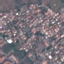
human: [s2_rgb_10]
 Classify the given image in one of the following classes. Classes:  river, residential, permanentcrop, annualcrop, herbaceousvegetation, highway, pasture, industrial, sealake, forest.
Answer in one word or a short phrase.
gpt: Residential